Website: ulta-beauty
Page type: customer-info-address
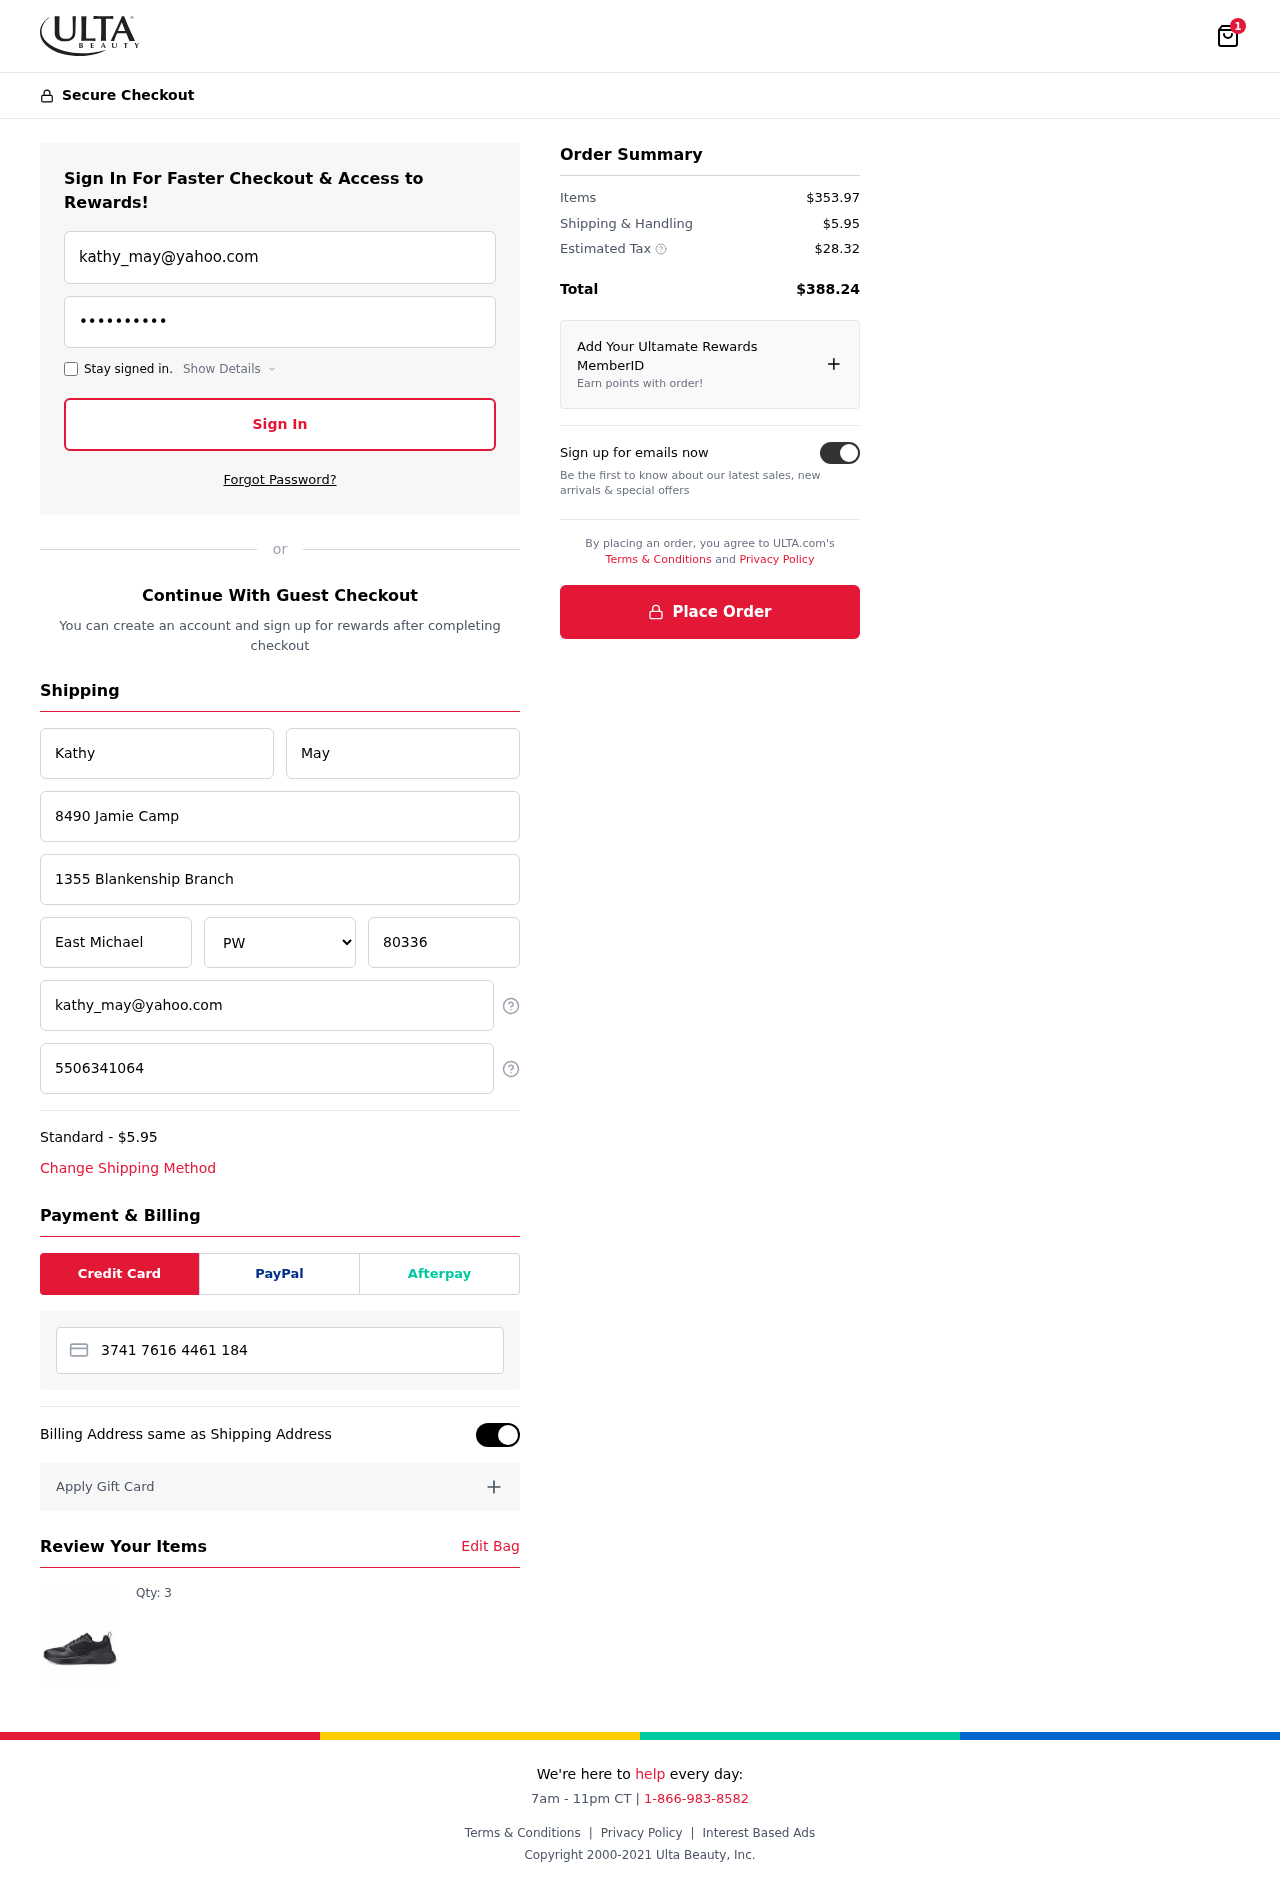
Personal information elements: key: PII_CARD_NUMBER
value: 3741 7616 4461 184
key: PII_CITY
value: East Michael
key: PII_EMAIL
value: kathy_may@yahoo.com
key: PII_FIRSTNAME
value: Kathy
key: PII_LASTNAME
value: May
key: PII_PHONE
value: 5506341064
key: PII_POSTCODE
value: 80336
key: PII_STATE
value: PW
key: PII_STREET
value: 8490 Jamie Camp
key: PII_STREET2
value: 1355 Blankenship Branch
Product elements: key: PRODUCT1_QUANTITY
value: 3
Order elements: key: ORDER_NUM_ITEMS
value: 1
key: ORDER_SHIPPING_COST
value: $5.95
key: ORDER_ITEMS_TOTAL
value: $353.97
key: ORDER_SHIPPING_COST2
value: $5.95
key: ORDER_TAX
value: $28.32
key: ORDER_TOTAL
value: $388.24